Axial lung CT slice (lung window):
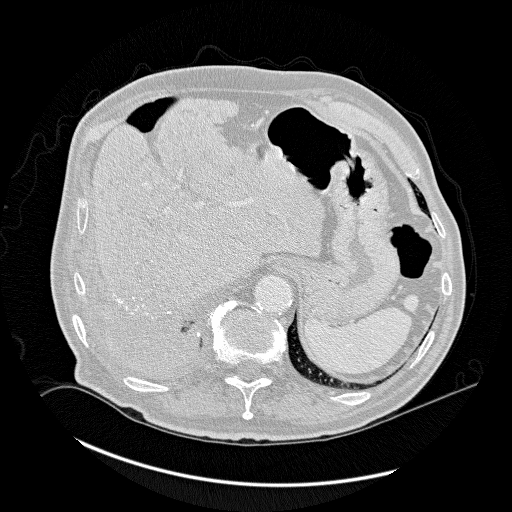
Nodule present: no